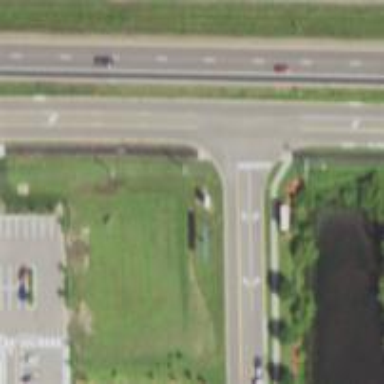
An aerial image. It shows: Unmarked asphalt crossing on cycleway road.